Question: How can I hide the menu bar in visual studio code?
I do not find the command to do it. In some applications or browsers the key is used but I can not find the command or the option in the menu bar to hide it. Can you help me?
.
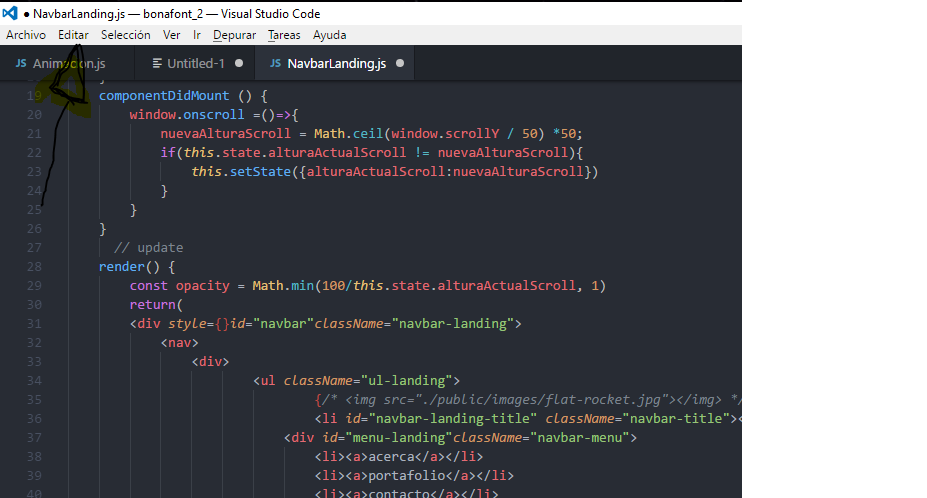
Answer: You can hide the menu bar by clicking the 'Toggle Menu Bar' option in the 'View' menu.
<URL>
---
To bring the menu bar back, as pointed out by <URL> in the comments:
'Ctrl + Shift + P' will open a command window and you can type Toggle Menu Bar to toggle it on and off.